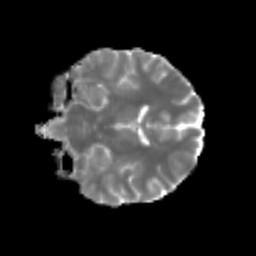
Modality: MD
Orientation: coronal
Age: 37
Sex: male
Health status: healthy
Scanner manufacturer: siemens
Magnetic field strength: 3 T
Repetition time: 3.6 s
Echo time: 0.092 s